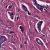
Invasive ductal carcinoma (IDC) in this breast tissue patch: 1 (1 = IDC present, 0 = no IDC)